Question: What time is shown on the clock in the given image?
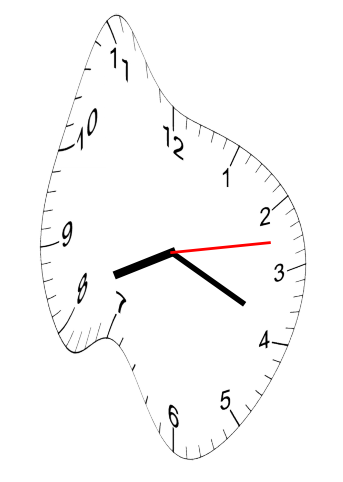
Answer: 08:19:13